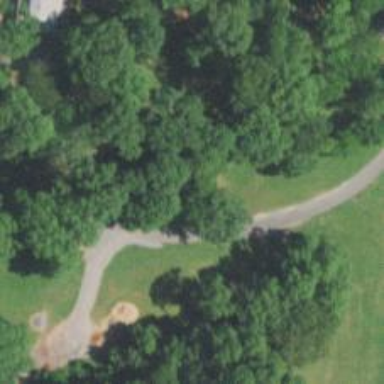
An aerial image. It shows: Disc golf tee.